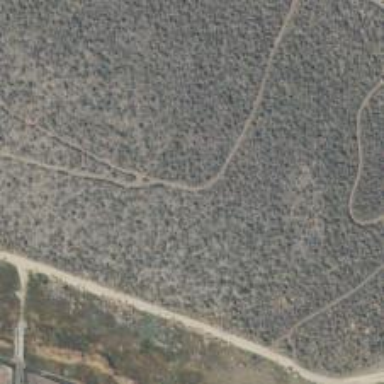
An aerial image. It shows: Path with excellent visibility for trail.